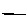
Label: line